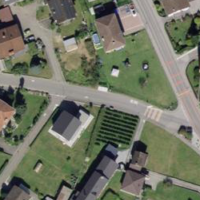
EUNIS habitat code: 55
Species observed at this site:
Helleborus niger